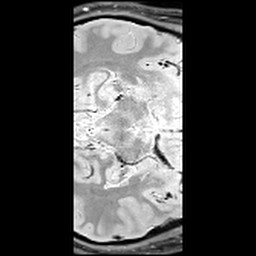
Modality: T1w
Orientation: axial
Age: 24
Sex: male
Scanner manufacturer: siemens
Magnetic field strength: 3 T
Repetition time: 6.5 s
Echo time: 0.016 s